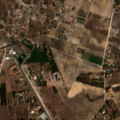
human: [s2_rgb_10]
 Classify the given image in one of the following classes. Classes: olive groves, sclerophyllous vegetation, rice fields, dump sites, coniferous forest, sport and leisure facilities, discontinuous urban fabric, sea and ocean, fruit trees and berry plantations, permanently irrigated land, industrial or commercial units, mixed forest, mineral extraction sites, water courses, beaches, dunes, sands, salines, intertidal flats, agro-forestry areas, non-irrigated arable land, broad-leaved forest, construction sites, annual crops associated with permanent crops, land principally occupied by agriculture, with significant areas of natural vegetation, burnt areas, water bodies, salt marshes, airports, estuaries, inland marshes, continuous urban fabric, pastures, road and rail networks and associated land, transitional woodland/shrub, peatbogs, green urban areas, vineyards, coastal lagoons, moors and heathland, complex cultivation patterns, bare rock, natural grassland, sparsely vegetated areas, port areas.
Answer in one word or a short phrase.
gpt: discontinuous urban fabric, vineyards, complex cultivation patterns, land principally occupied by agriculture, with significant areas of natural vegetation